Aerial crown-view tile of a tropical tree (Barro Colorado Island, Panama), acquired 20250317:
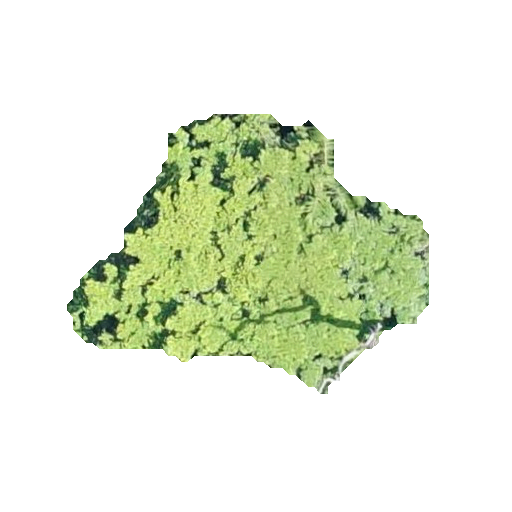
Species: Guapira myrtiflora
GBIF accepted scientific name: Guapira myrtiflora
Crown area: 93.967 m²